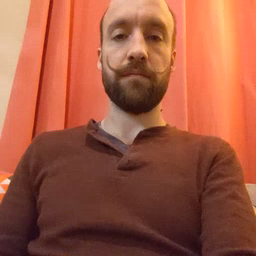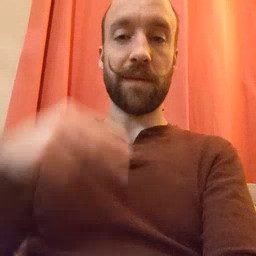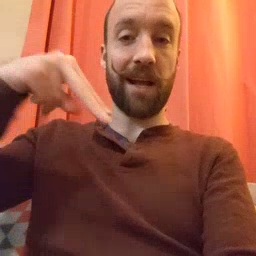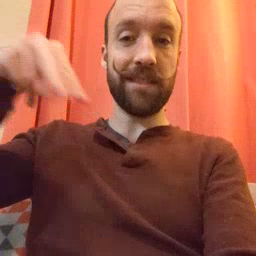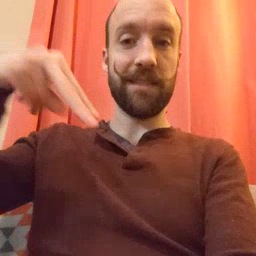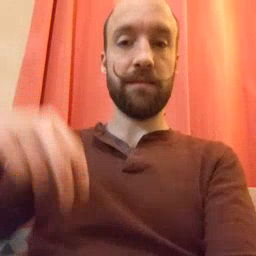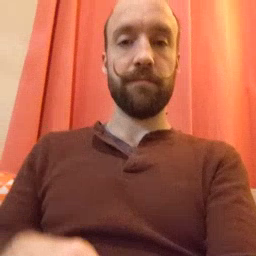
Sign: dance